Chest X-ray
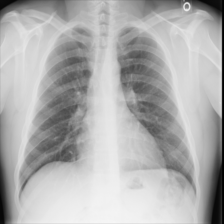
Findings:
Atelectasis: negative
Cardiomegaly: negative
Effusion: negative
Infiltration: negative
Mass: negative
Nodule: negative
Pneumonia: negative
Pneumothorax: negative
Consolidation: negative
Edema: negative
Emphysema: negative
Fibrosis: negative
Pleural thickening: negative
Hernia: negative